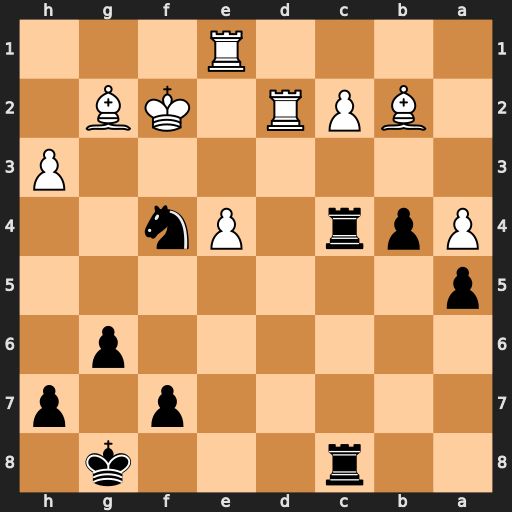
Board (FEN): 2r3k1/5p1p/6p1/p7/Ppr1Pn2/7P/1BPR1KB1/4R3
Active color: b
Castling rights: -
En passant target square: -
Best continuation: Rxc2 Rd1 Nd3+ Kf3 Nxb2 Rxc2 Rxc2